Interaction volume radius: 5 \u00c5
Interaction volume height: 15 \u00c5
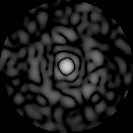
Disorder parameter: 0.8872